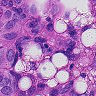
Metastatic tissue present: yes